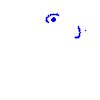
Particle: proton